Aerial crown-view tile of a tropical tree (Barro Colorado Island, Panama), acquired 20250715:
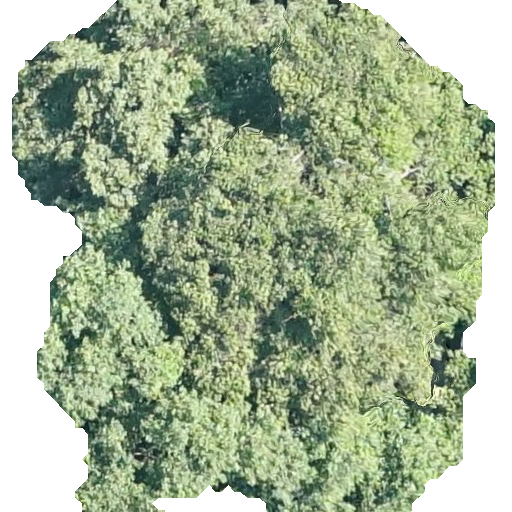
Species: Sterculia apetala
GBIF accepted scientific name: Sterculia apetala
Crown area: 319.292 m²